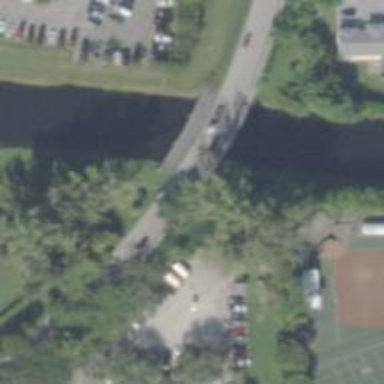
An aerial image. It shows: Secondary road on asphalt bridge.